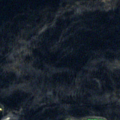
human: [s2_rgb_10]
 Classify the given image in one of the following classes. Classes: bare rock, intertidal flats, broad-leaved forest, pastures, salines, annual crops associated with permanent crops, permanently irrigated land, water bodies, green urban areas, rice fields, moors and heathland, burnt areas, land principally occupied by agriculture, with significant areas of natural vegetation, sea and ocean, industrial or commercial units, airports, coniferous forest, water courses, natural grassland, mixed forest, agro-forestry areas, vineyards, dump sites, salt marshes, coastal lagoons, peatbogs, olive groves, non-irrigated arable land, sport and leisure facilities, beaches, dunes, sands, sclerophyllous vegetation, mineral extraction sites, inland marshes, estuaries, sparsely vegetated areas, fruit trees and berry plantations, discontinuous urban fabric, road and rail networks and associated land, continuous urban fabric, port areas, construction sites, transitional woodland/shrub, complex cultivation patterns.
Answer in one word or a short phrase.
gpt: water bodies